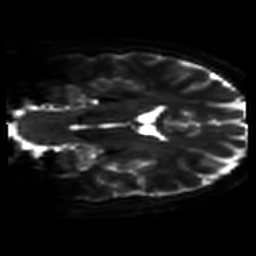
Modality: DWI
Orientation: coronal
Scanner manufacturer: philips
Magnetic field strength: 7 T
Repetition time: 9.612 s
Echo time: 0.073 s